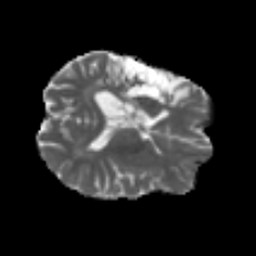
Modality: MD
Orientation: axial
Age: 42
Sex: male
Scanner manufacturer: siemens
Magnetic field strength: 3 T
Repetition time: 4.5 s
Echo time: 0.103 s